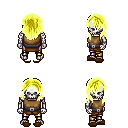
a pixel art fantasy rpg character, male body template, skeleton, leather chest armor, gold greaves, gold long hairstyle, brown slippers, four views (front, back, left, right), 2x2 character sprite sheet, small pixel art, hard edges, no anti-aliasing